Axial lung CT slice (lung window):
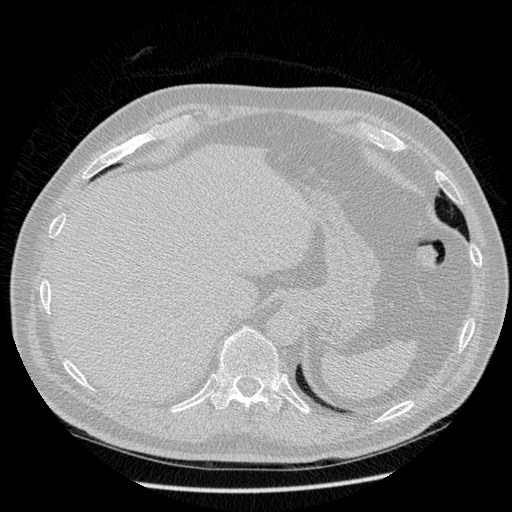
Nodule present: no